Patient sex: M
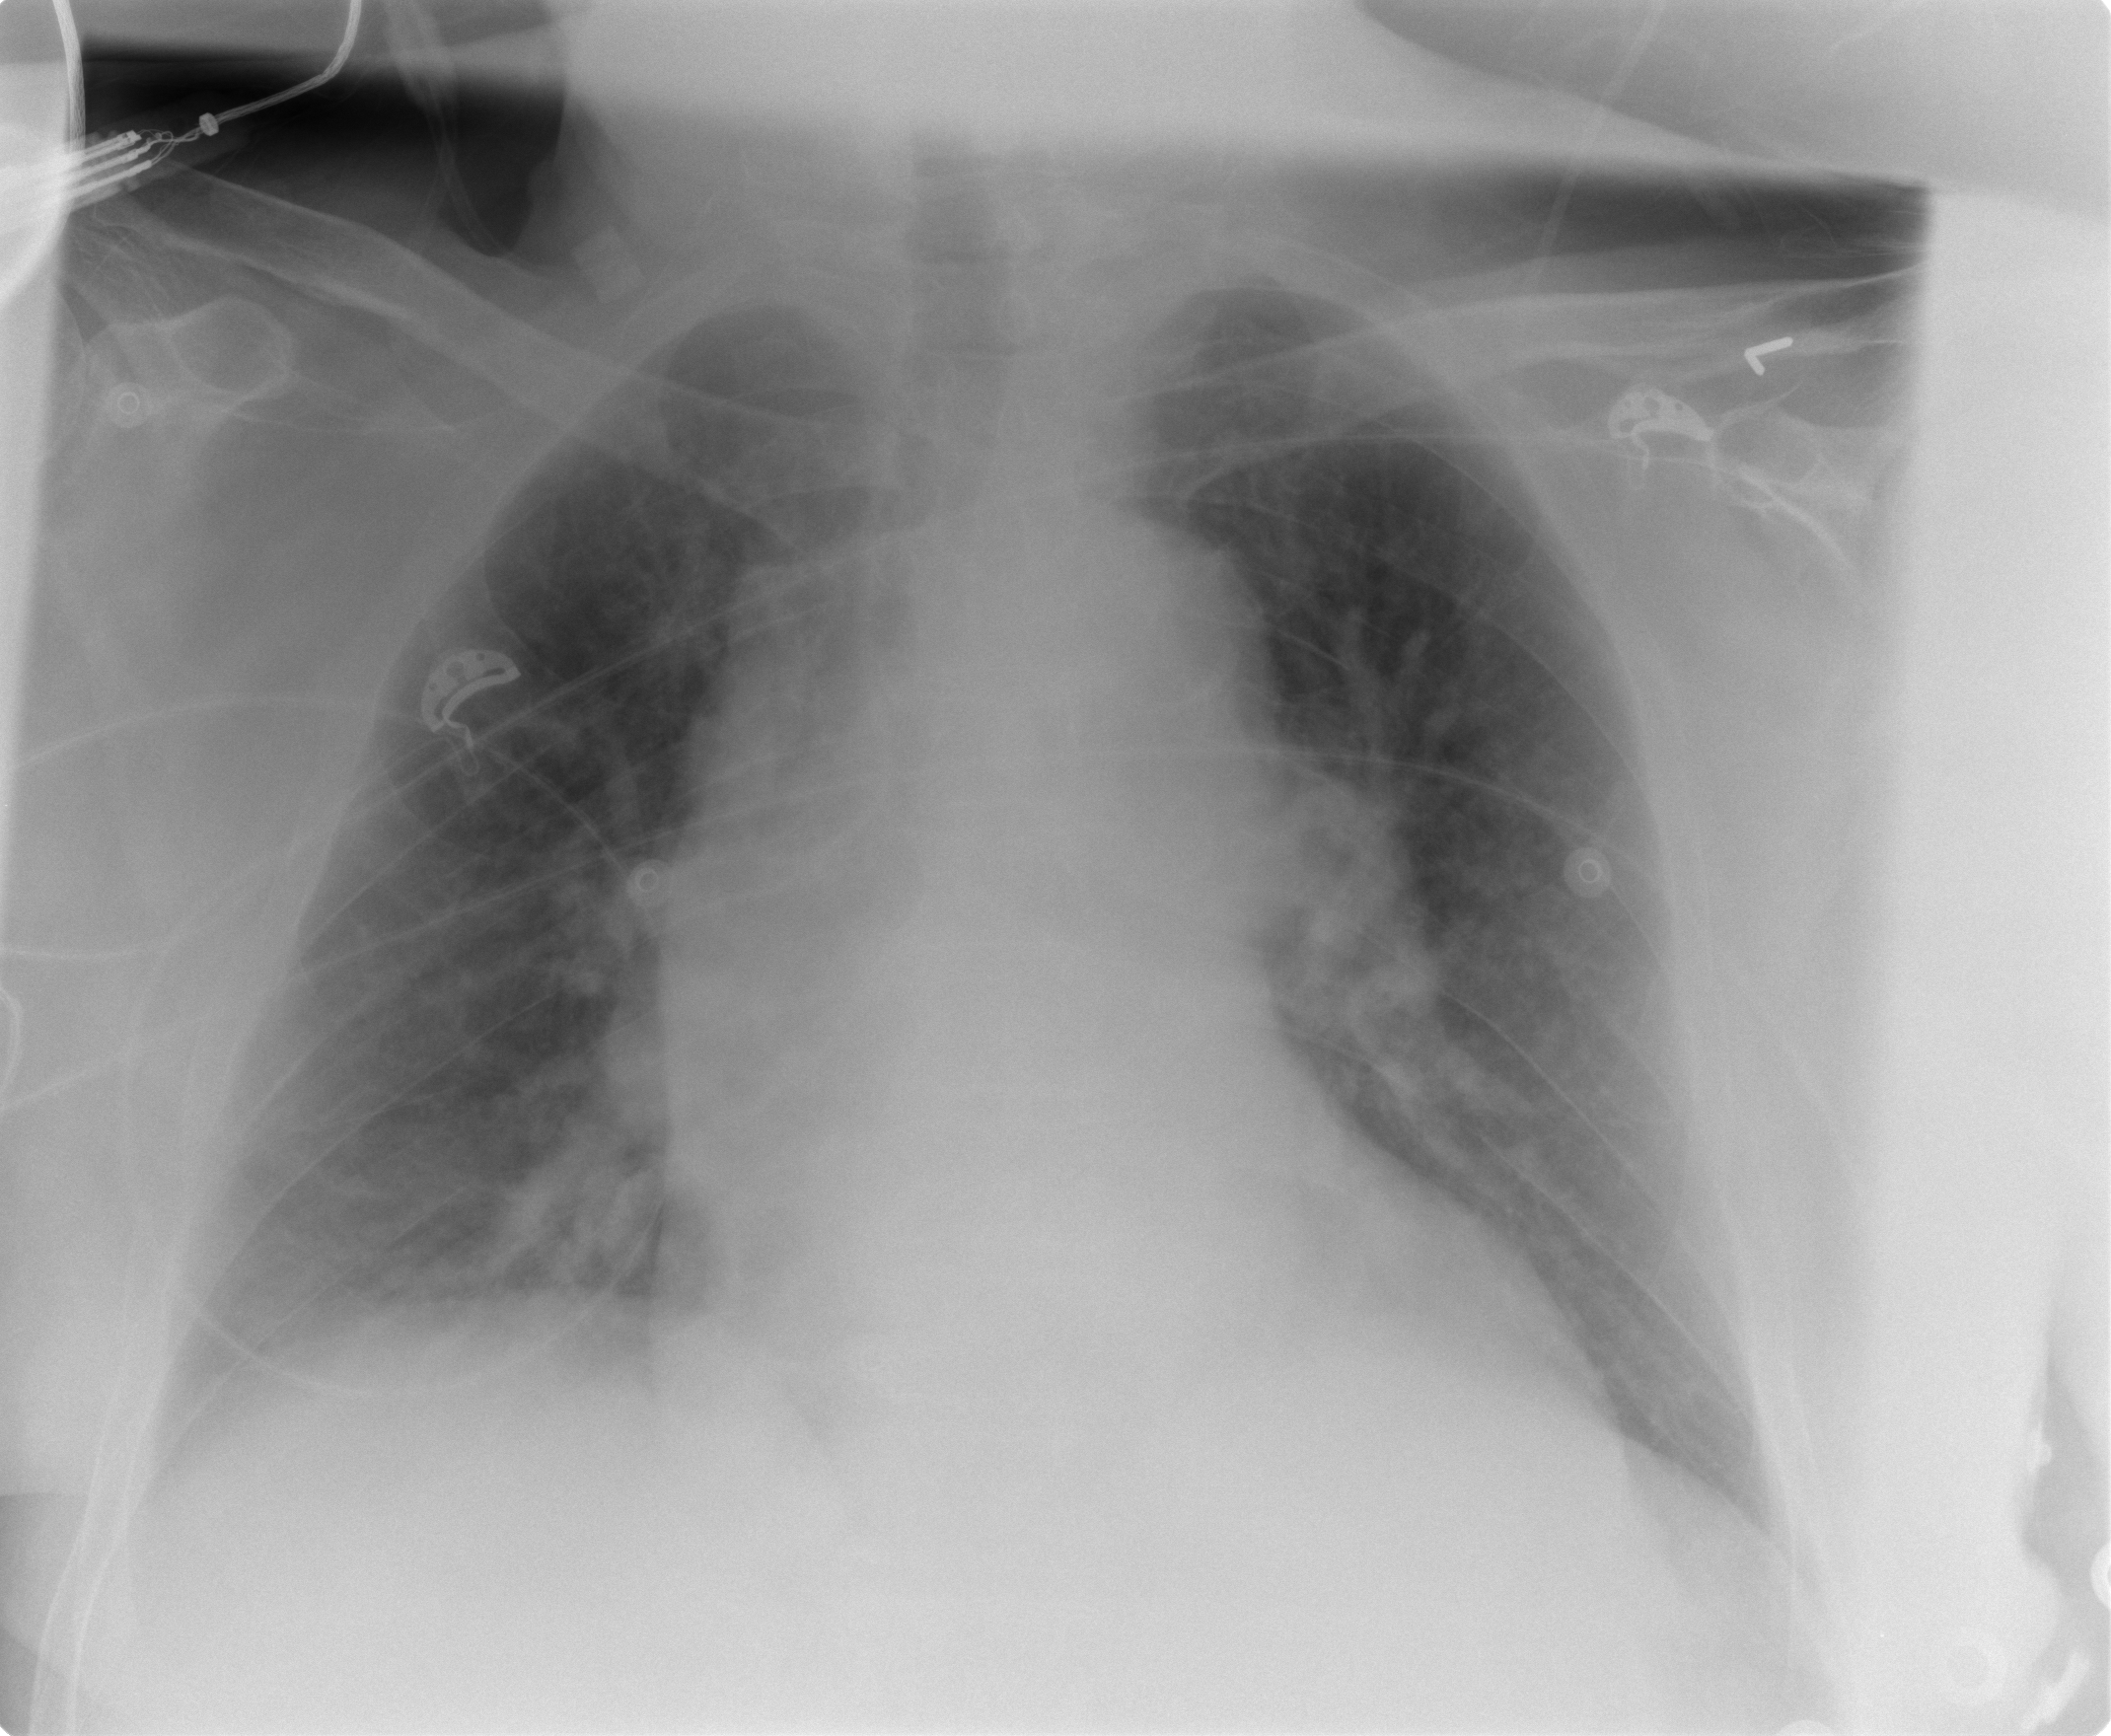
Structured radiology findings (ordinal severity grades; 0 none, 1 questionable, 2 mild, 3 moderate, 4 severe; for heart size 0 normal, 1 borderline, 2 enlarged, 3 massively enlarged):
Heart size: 2
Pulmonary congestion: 2
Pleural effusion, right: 0
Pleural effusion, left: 0
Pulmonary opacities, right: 0
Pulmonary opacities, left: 0
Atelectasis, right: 0
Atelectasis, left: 0